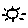
Label: sun